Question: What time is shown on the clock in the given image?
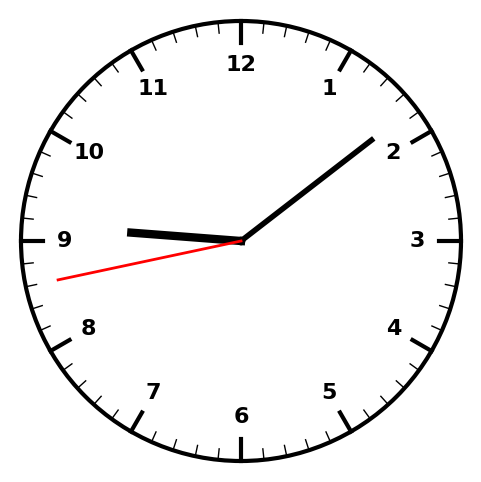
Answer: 09:08:43